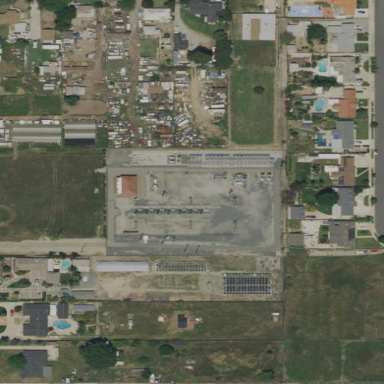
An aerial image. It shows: Outdoor distribution substation.